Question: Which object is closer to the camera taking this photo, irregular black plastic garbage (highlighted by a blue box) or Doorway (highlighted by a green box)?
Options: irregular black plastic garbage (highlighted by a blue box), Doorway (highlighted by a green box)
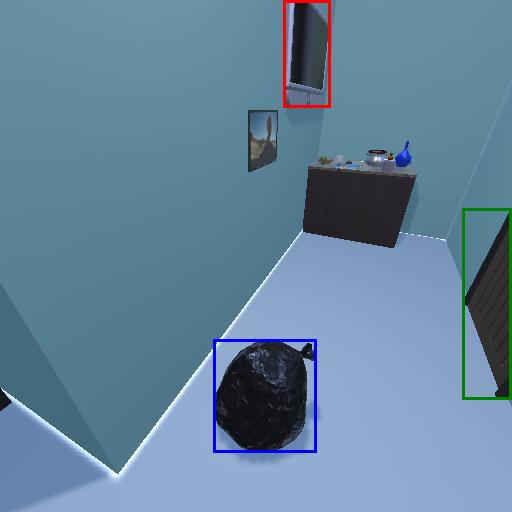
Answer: irregular black plastic garbage (highlighted by a blue box)